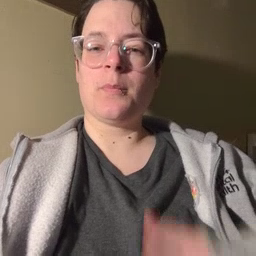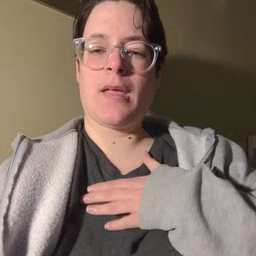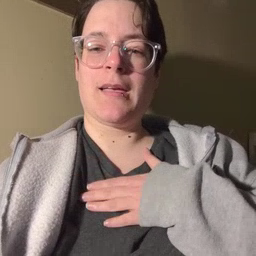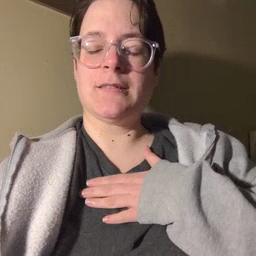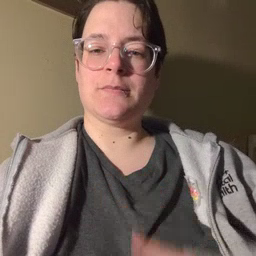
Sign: minemy